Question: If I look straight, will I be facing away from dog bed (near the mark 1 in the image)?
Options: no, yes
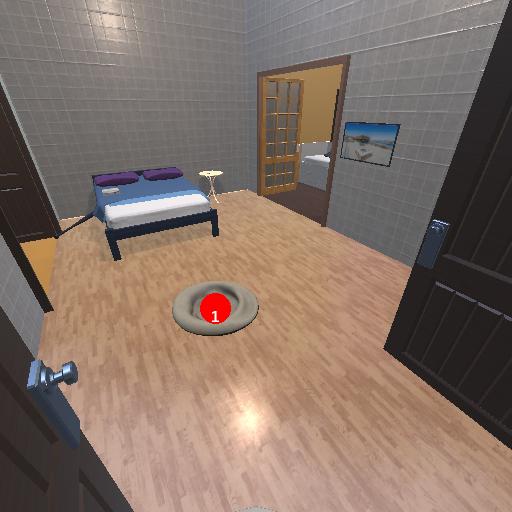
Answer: no